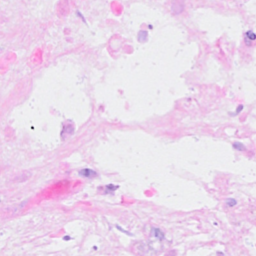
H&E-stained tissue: Breast